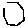
Label: hexagon